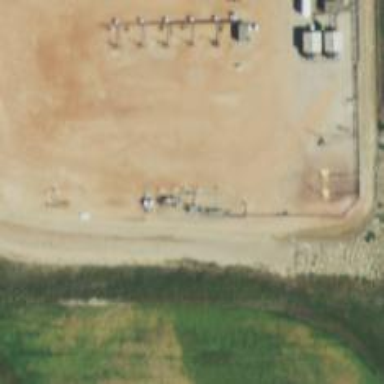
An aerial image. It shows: Petroleum well.